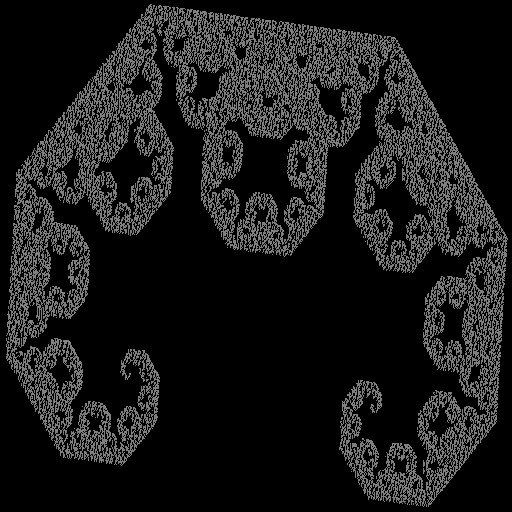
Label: c_curve